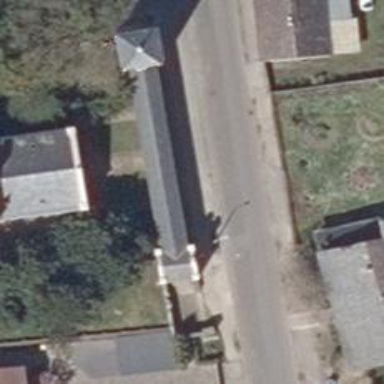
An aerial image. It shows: Concrete footway with covered arcade.